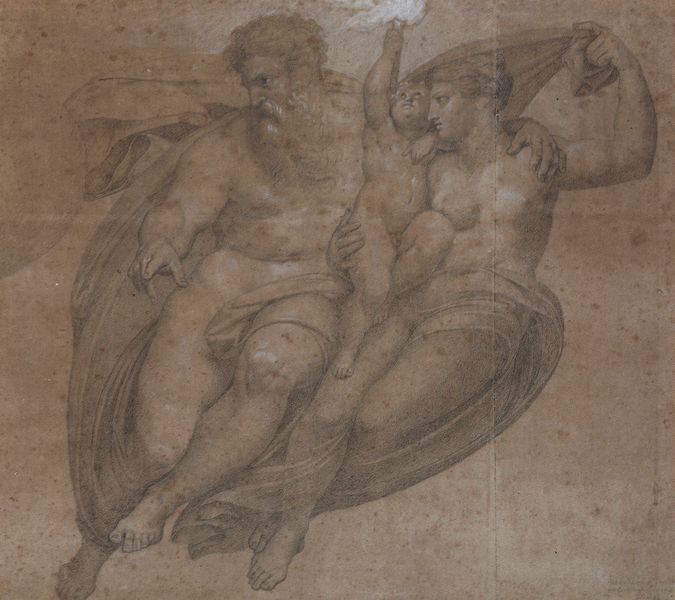
Titel: Die Geburt des Lichtes
Künstler: Asmus Jakob Carstens
Standort: Weimar
Institution: Kunstsammlungen zu Weimar
Schlagwörter: akt, feder, feuer, flügel, gott, hand, himmel, körper, mann, nackt, schatten, umhang, weiß, akte, menschen, bewegung, braun, brust, busen, finger, frau, geste, grau, hell, kleid, kreide, licht, mund, nase, schwarz, skizze, zeichnung, schleier, tuch, wolke, beige, alt, bart, wand, arm, augen, bärtig, falten, faru, gesicht, taube, tod, gesten, hände, wind, kirche, gewand, mantel, stoff, tücher, eltern, familie, kind, paar, blatt, locken, renaissance, schulter, fliegen, rund, engel, putte, beine, bewegt, brüste, füße, papier, umarmung, studie, formen, baby, nacken, weisshöhung, church, hands, people, robes, white, women, black, figures, gray, grey, group, hair, nose, old, painting, robe, three, weib, woman, muskeln, wandgemälde, wandmalerei, blanket, gown, picture, pink, sheet, brown, nabel, bauch, faltenwurf, halbakt, nackte, junge, knie, scham, schenkel, zehen, zeigen, fett, flamme, knabe, moses, glaube, bedeckt, flug, kohle, schweben, kontur, radierung, halt, konturen, bleistift, allegorie, entwurf, bleistiftzeichnung, pergament, ehepaar, christus, jesus, altes testament, antik, götter, verschlungen, angel, angels, classic, clouds, gods, greek, heaven, man, naked, nude, nudes, sky, stone, kapelle, fingerzeig, child, drapes, eyes, feet, ribbon, sash, zipfel, heilige, fresko, light, drawing, heilig, putten, textil, maria, madonna, bote, mother, mouth, bird, line, sketch, kräftig, allegory, beard, fly, flying, schwebend, torch, fackel, rötel, couple, fresco, ikone, auferstehung, wings, schlingen, christi, joseph, breast, bube, cherub, drape, drapery, cloak, michelangelo, family, da vinci, leonardo da vinci, erhöht, heilige familie, ceiling, what, foot, study, pencil, weisen, stockflecken, religion, christ, eye, cloth, dove, fire, gehöht, fingers, wunder, bleistiftskizze, breasts, god, goddess, venus, candle, chest, gottvater, mose, tagwerk, umschlungen, aura, shade, sleeping, skizziert, trio, playing, pointing, himmlisch, zeus, mary, korpulent, hl familie, organ, barg, clothing, prometheus, sixtinische kapelle, sixtina, zeuss, bekleidet, blank, gilb, father, gesture, kid, aphrodite, jupiter, mannerism, body, mystical, bodies, eingel, penis, chapel, faded, parents, flame, bartt, floating, point, weiß gehöht, knee, dad, himmelsfahrt, infant, knees, bube junge, buonarotti, kast, sixtinische, kine, holding, promethus, ründlich, enrwurf, eve, mutter, apollo, hercules, toes, micelangelo, hermes, boobs, tits, hera, genitalia, central, soaring, male female, mom, niple, brests, feets, toy, da, boob, cloouds, mad, billow, zues, gravure, er, calves, ddrawing, zeux, alleogry, babe, not hsowing up, oh here it is, aqua forte, naked people, leda, sistine, no clothing, neptune, reaching up, röttel, fakel, modesty, fat baby, modest nudes, grieschisch, grieschich